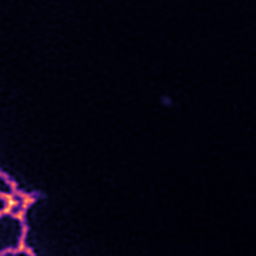
Label: Super-resolution ER image